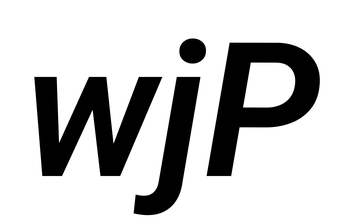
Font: Roboto-Italic_SemiBold_Italic